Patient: sex M, age 48
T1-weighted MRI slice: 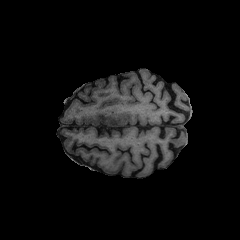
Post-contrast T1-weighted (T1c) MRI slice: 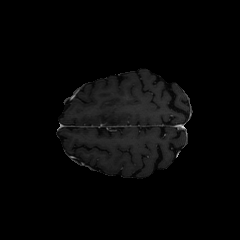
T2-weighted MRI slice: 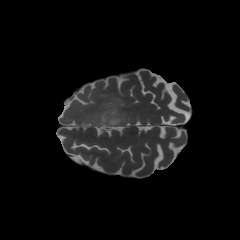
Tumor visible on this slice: yes
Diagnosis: Astrocytoma, IDH-mutant
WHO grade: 3